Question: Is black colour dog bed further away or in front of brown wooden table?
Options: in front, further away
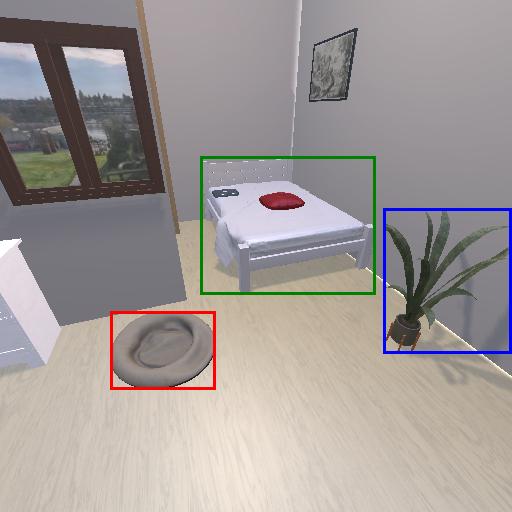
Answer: in front